Field crop: maize
Growth stage: 2
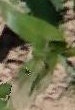
Species: maize